Interaction volume radius: 10 \u00c5
Interaction volume height: 40 \u00c5
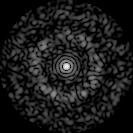
Disorder parameter: 0.8159